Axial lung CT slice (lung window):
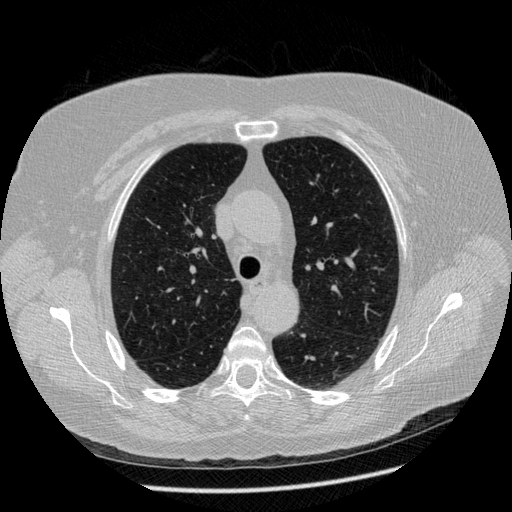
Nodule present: no